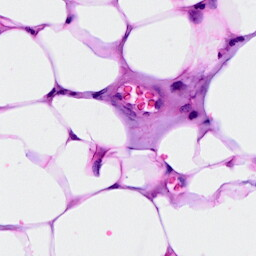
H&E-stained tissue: Breast